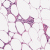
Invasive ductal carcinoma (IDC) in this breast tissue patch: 0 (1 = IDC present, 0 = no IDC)